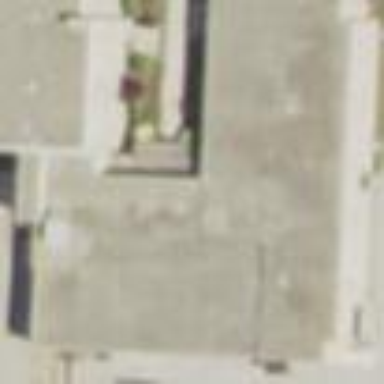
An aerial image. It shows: School building.